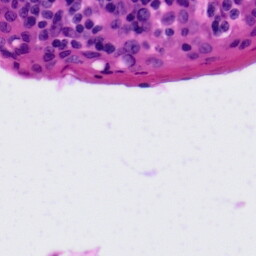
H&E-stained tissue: Tonsil